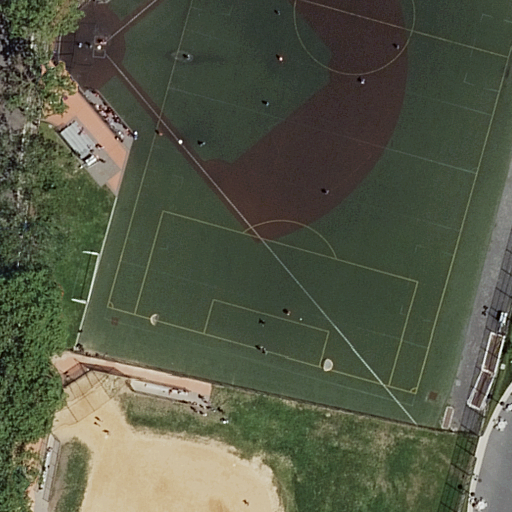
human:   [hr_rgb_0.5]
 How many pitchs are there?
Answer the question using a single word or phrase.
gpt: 2

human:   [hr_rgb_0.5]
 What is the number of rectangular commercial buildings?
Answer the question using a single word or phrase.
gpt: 0

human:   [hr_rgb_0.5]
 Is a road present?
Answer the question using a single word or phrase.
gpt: yes

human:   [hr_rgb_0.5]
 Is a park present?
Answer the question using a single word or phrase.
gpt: yes

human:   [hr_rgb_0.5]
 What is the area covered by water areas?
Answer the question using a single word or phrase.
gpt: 0m2

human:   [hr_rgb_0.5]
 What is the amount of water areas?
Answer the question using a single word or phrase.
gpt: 0

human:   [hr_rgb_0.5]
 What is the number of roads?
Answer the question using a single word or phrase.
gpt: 4

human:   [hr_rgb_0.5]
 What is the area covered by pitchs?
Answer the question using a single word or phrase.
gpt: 1640m2

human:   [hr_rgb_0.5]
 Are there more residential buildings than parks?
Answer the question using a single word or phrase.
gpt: no

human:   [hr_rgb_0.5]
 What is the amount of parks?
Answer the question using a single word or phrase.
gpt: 1

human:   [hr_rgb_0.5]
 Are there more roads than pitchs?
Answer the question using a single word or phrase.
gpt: yes

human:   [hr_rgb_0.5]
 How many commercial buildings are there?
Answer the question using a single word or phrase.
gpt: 0

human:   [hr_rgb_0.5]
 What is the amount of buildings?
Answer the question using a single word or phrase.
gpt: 0

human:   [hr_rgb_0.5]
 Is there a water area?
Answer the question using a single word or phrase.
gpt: no

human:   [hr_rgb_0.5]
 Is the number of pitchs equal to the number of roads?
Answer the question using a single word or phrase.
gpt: no

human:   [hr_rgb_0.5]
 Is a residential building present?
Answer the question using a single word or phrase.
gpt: no

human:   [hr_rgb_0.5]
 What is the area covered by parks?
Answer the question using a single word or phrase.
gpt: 6473m2

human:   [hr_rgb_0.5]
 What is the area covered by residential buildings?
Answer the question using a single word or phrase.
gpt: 0m2

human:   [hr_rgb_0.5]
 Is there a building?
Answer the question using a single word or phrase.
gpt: no

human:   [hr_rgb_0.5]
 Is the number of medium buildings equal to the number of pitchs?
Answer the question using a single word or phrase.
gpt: no

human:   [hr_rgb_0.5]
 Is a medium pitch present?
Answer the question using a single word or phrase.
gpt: no

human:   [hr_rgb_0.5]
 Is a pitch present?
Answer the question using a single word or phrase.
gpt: yes

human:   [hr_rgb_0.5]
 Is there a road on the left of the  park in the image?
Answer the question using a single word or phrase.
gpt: yes

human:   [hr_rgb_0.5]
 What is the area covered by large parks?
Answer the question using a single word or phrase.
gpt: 6473m2

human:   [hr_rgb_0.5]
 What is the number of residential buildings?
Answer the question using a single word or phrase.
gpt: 0

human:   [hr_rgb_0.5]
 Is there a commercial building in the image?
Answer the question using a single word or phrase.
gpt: no

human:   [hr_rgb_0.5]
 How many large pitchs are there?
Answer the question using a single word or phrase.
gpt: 1

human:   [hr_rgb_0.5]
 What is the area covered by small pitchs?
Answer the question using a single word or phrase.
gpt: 20m2

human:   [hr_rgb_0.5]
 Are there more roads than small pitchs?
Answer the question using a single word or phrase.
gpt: yes

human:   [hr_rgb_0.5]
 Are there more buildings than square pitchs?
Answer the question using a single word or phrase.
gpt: no

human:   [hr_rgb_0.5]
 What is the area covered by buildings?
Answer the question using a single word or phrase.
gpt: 0m2

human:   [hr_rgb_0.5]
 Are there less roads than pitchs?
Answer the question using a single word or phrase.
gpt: no

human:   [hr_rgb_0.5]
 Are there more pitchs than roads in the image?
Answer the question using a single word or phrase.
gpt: no

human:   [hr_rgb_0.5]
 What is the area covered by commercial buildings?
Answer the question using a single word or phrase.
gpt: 0m2

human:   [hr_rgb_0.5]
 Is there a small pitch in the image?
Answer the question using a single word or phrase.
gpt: yes

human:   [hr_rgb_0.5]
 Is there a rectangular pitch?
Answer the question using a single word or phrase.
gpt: yes

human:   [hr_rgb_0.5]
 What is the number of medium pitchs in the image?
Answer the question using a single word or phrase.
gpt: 0

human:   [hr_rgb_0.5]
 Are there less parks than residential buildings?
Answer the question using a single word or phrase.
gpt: no

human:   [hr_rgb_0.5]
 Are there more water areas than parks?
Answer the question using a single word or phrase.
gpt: no

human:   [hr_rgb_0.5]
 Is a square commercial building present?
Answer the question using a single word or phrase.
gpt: no

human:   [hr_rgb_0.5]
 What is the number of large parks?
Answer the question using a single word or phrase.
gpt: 1

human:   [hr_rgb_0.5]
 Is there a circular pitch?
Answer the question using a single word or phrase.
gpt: no

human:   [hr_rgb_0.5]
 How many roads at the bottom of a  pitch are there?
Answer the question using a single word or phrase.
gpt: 1

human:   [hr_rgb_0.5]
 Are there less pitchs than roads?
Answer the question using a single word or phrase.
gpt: yes

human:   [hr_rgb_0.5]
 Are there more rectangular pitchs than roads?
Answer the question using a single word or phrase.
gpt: no

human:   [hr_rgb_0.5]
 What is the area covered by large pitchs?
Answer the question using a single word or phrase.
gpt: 1619m2

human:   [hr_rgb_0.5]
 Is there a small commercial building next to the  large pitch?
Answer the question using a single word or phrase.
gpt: no

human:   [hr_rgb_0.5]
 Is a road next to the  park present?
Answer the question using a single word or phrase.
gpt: yes

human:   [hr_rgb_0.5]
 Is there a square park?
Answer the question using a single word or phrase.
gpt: no

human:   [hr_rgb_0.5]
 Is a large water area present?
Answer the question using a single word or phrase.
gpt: no

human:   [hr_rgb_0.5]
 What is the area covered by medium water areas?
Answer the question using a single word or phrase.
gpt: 0m2

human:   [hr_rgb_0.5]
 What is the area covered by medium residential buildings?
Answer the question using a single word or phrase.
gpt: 0m2

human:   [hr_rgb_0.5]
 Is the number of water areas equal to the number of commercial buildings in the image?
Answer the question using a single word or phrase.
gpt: yes

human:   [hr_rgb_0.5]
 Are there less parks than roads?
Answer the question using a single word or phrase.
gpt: yes

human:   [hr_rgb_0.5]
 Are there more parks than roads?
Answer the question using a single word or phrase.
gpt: no

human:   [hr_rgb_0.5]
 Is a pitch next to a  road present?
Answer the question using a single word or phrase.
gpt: yes

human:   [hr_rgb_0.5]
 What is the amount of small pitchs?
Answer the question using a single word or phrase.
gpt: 1

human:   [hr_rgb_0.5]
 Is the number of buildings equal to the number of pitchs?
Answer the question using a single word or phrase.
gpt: no

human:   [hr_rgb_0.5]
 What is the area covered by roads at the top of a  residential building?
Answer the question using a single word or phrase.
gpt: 0m2

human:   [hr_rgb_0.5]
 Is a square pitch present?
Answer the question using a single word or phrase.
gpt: no

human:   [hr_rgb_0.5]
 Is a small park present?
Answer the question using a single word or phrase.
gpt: no

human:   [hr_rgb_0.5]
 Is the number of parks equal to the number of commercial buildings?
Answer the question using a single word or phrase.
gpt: no

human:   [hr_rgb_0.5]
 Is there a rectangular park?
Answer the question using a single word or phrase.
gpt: yes

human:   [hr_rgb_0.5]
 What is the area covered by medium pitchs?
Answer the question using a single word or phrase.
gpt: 0m2